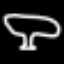
Label: mushroom